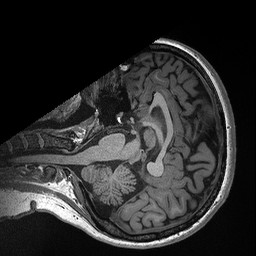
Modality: T1w
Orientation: axial
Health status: healthy
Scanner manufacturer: siemens
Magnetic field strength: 3 T
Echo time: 0.00298 s